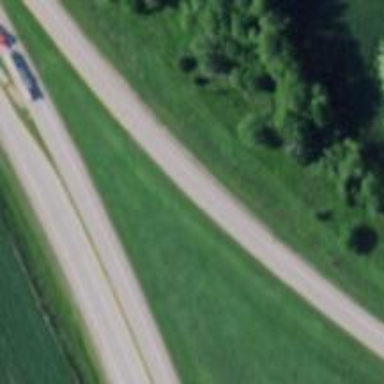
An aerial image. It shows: Asphalt trunk link road.